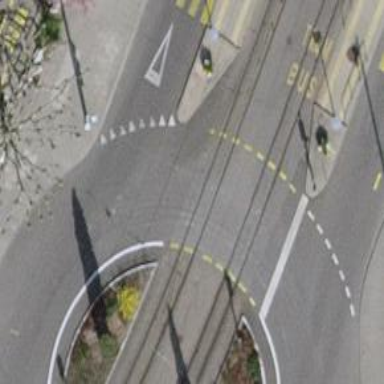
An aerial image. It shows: Asphalt road that is secondary route leading to roundabout.